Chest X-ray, AP view. Patient: 34 years old, sex M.
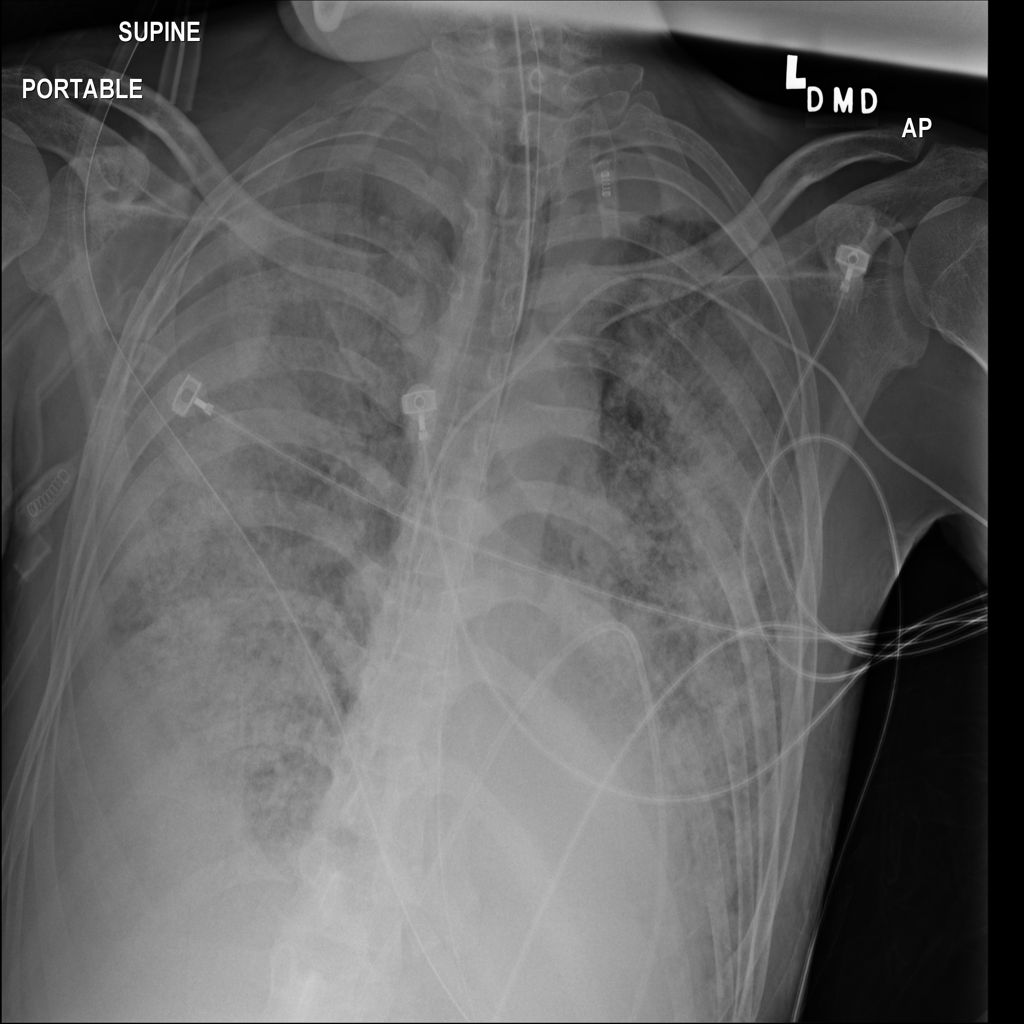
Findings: No Finding